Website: lowes
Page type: customer-info-address
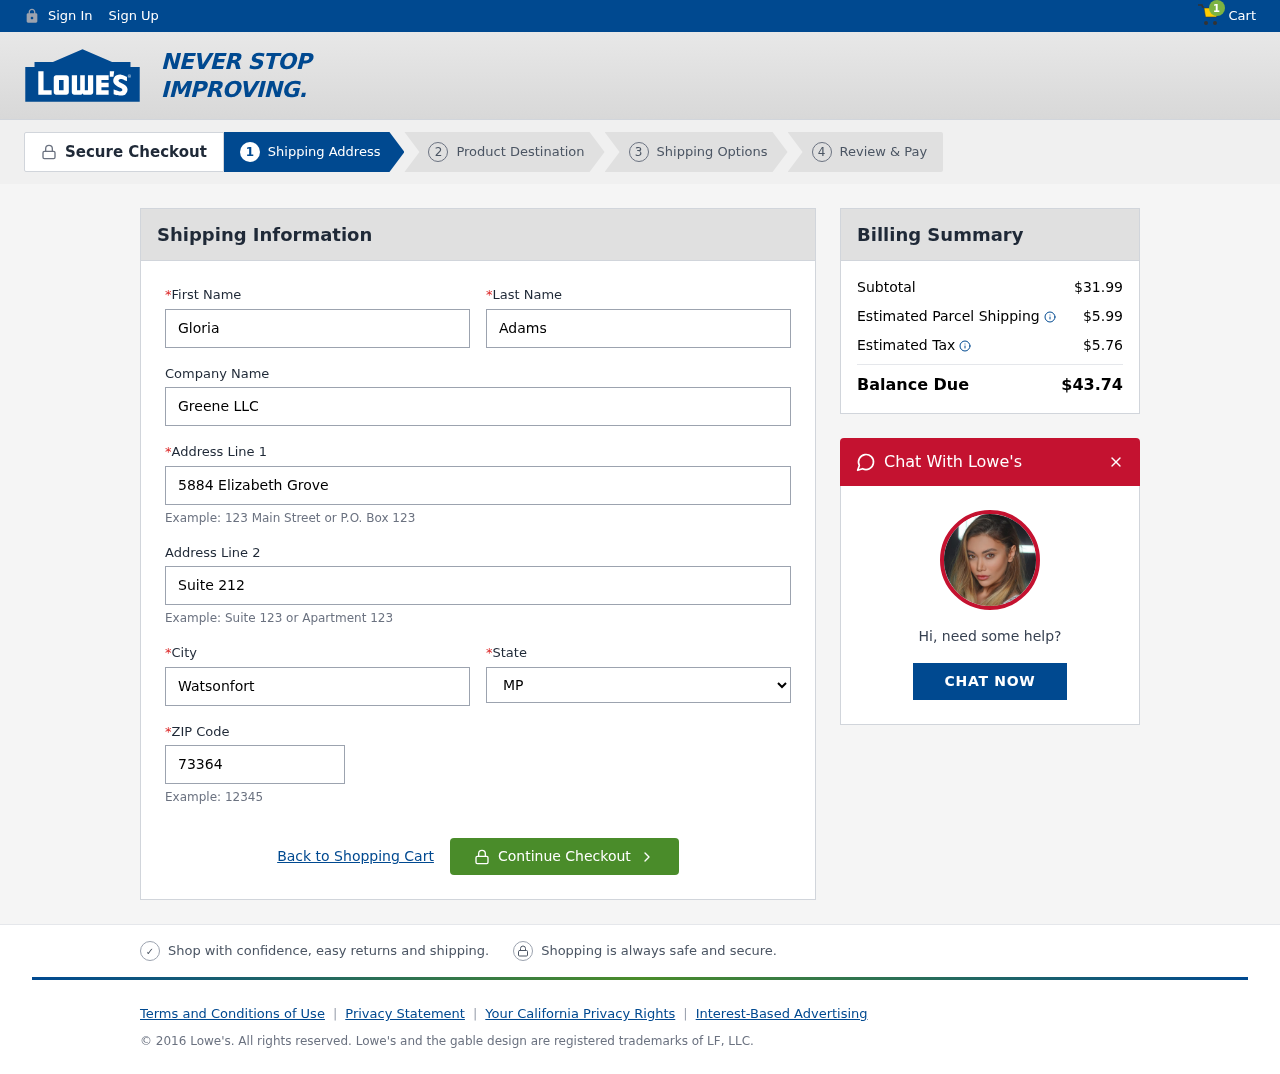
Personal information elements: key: PII_CITY
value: Watsonfort
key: PII_COMPANY
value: Greene LLC
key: PII_FIRSTNAME
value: Gloria
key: PII_LASTNAME
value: Adams
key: PII_POSTCODE
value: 73364
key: PII_STATE
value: MP
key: PII_STREET
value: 5884 Elizabeth Grove
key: PII_STREET2
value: Suite 212
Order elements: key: ORDER_NUM_ITEMS
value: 1
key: ORDER_SUBTOTAL
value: $31.99
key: ORDER_SHIPPING_COST
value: $5.99
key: ORDER_TAX
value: $5.76
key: ORDER_TOTAL
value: $43.74